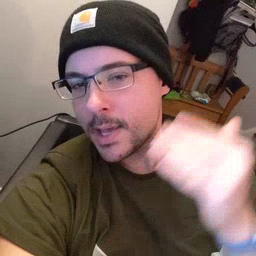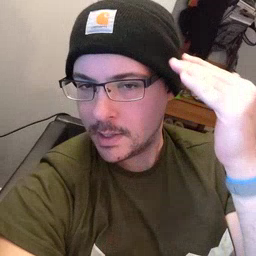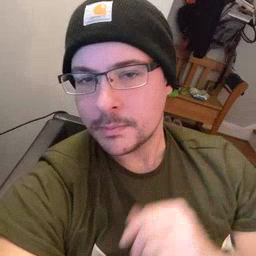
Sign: head